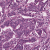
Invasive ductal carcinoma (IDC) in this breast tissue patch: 1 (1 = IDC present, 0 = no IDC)